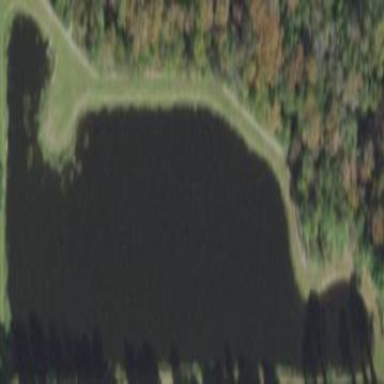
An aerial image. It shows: Lake with natural water.